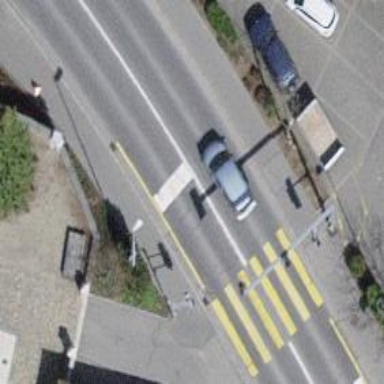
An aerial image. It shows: Road with traffic signals.